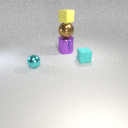
large purple metal cylinder to the left of small cyan rubber cube